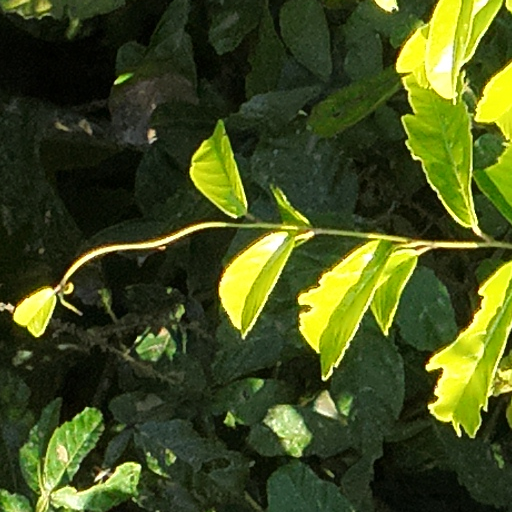
Species: Sloanea terniflora
GBIF accepted scientific name: Sloanea terniflora
Crown area (m\u00b2): 206.425